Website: macys
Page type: payment
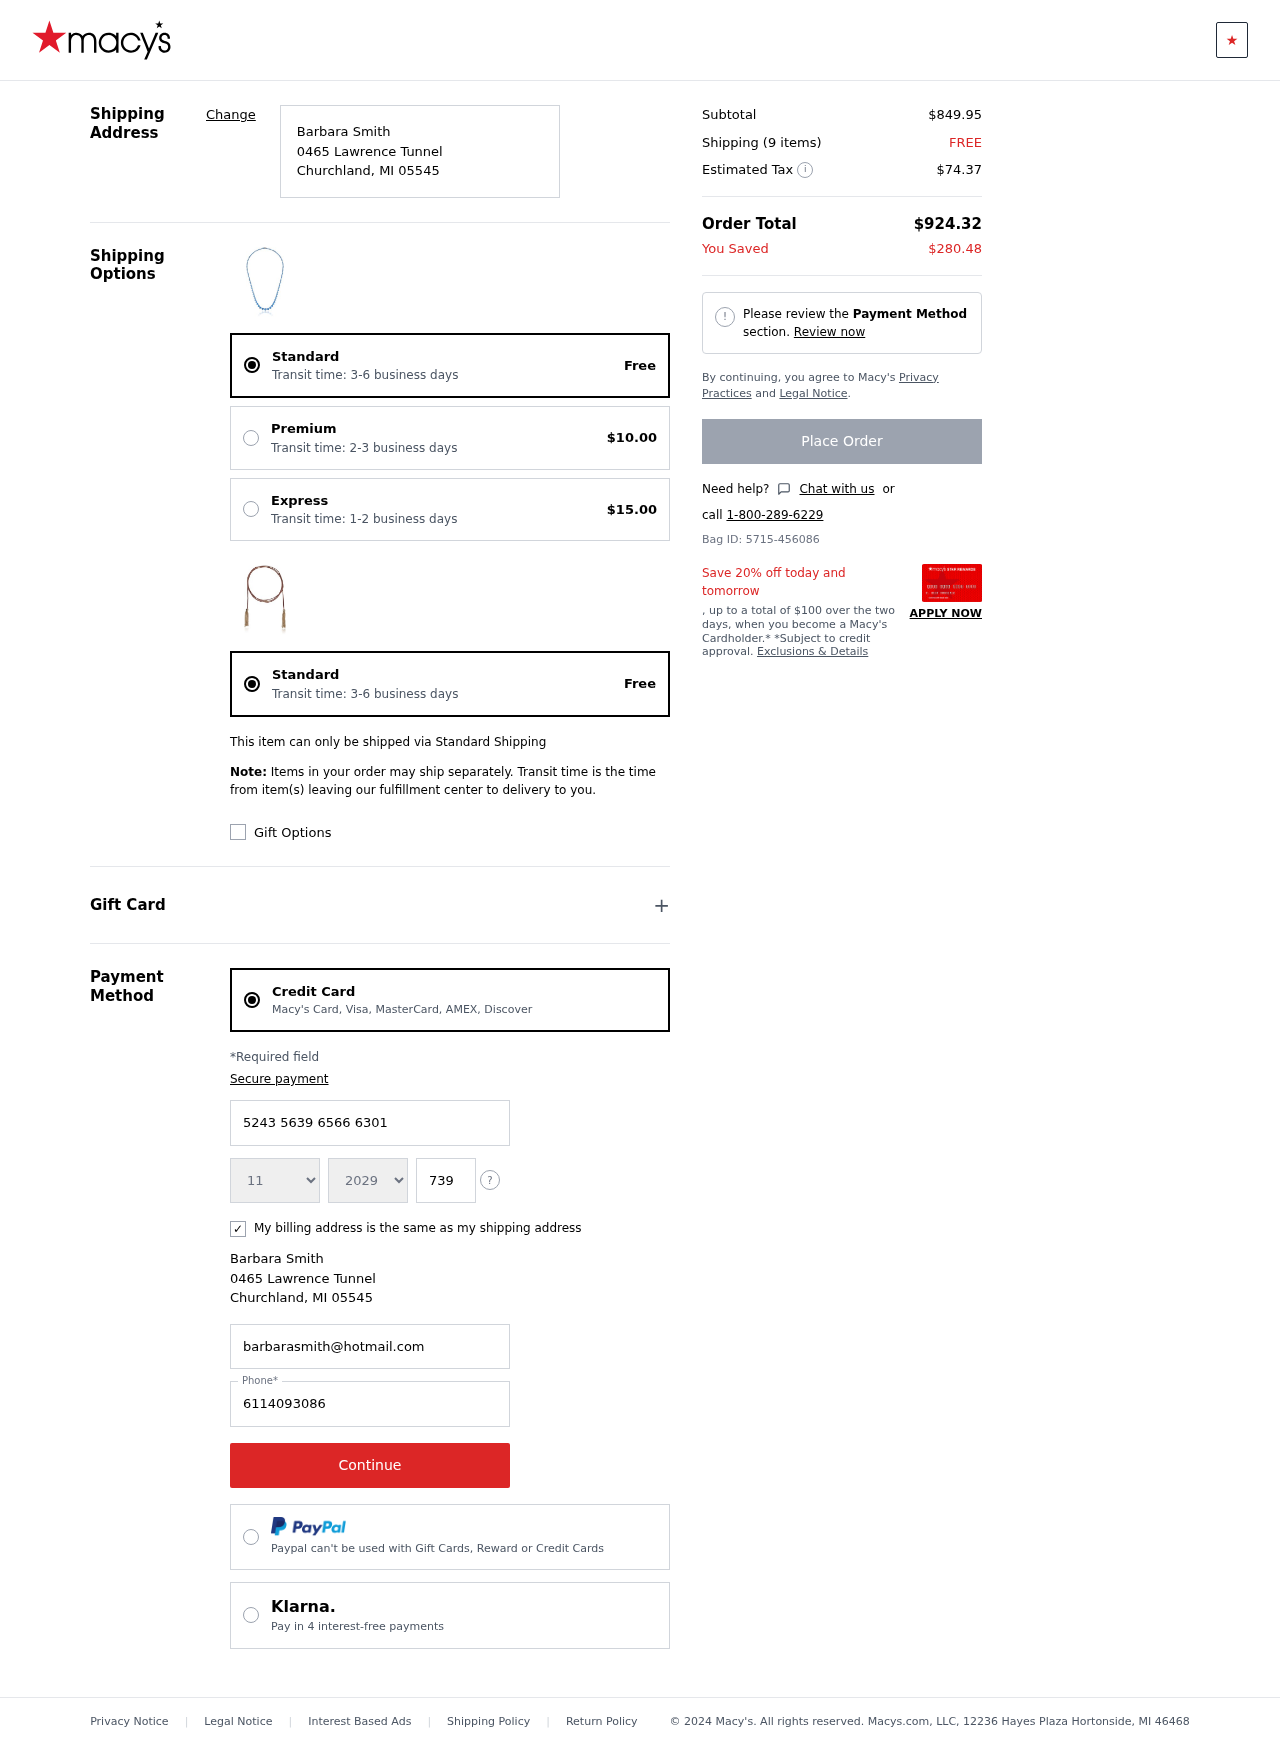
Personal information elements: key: PII_CARD_CVV
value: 739
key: PII_CARD_EXPIRY_MONTH
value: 11
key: PII_CARD_EXPIRY_YEAR
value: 29
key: PII_CARD_NUMBER
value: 5243 5639 6566 6301
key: PII_CITY
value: Churchland
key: PII_EMAIL
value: barbarasmith@hotmail.com
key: PII_FULLNAME
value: Barbara Smith
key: PII_PHONE
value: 6114093086
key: PII_POSTCODE
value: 05545
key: PII_STATE_ABBR
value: MI
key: PII_STREET
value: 0465 Lawrence Tunnel
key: PII_FULLNAME2
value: Barbara Smith
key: PII_STREET2
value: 0465 Lawrence Tunnel
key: PII_CITY2
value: Churchland
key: PII_STATE_ABBR2
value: MI
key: PII_POSTCODE2
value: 05545
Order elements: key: ORDER_DELIVERY_DATE
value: Transit time: 3-6 business days
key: ORDER_SHIPPING_STANDARD
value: Free
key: ORDER_SHIPPING_PREMIUM
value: $10.00
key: ORDER_SHIPPING_EXPRESS
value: $15.00
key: ORDER_DELIVERY_DATE2
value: Transit time: 3-6 business days
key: ORDER_SHIPPING_STANDARD2
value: Free
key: ORDER_SUBTOTAL
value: $849.95
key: ORDER_NUM_ITEMS
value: Shipping (9 items)
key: ORDER_SHIPPING_COST
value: FREE
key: ORDER_TAX
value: $74.37
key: ORDER_TOTAL
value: $924.32
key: ORDER_SAVINGS
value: $280.48
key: ORDER_ID
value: Bag ID: 5715-456086